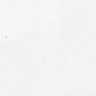
Metastatic tissue present: no